Question: I have been configuring my VIM installation for days now, and it's just a few more days away from heavenly perfect. Only thing that is bugging me however, is the border width of the splits.
Is there any way to change the width of these? Or maybe just set the color of them to the same as the background?

I mean the clunky 6/7px vertical border displayed in this picture.
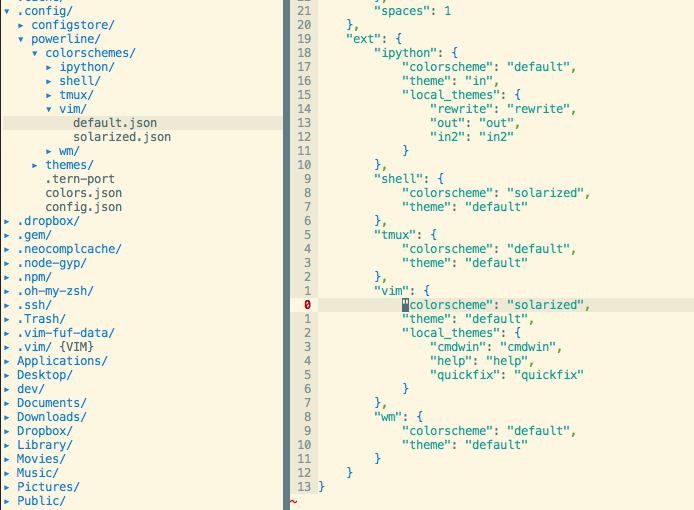
Answer: The split will always be one character cell wide. However you can
'''
set fillchars+=vert:\|
'''
and set the VertSplit highlight group to something appropriate, e.g.
'''
hi vertsplit guifg=fg guibg=bg
'''
in your colour scheme. Since the splits are drawn using the '|' character, the line will be broken rather than continuous which is unfortunate. Unless you can find a font that contains a full height bar (but remember that extended characters can't be used in options in the command line, but they can in the command window or in your vimrc).
If you do use a full height bar, you also need to make sure that ''linespace'' is set to '0' (it defaults to '1' in gvim on Windows).